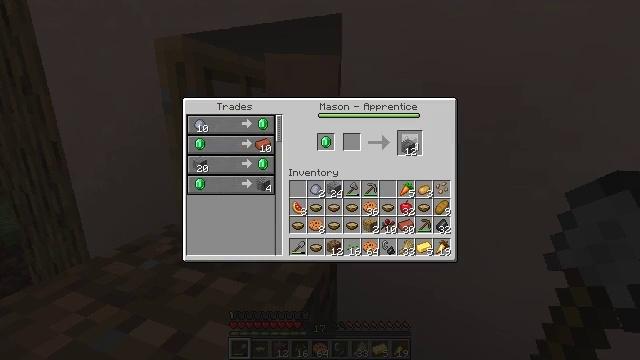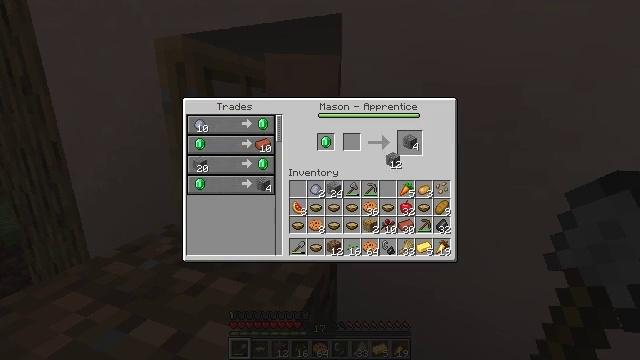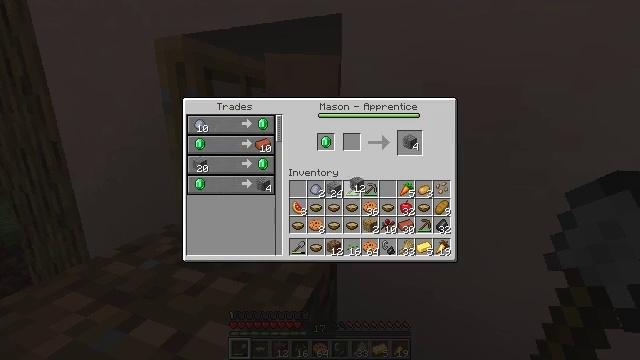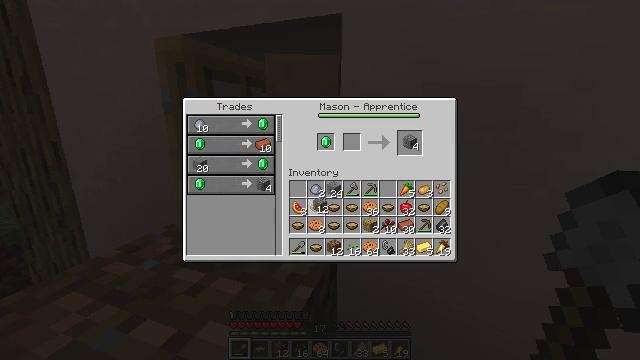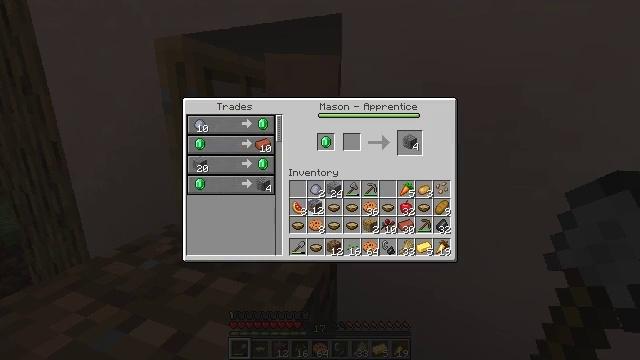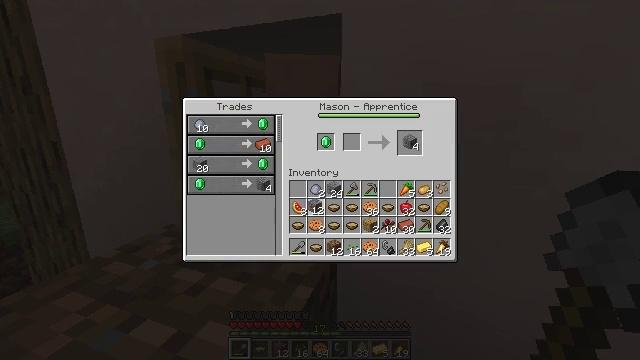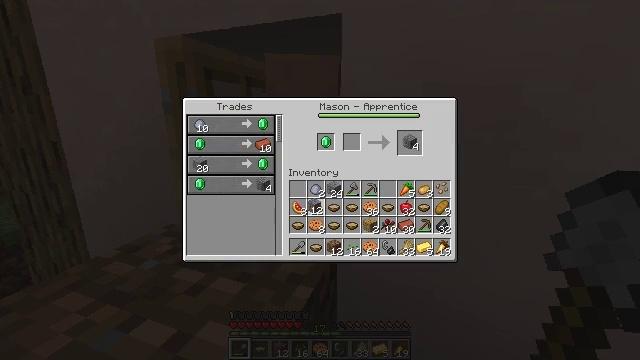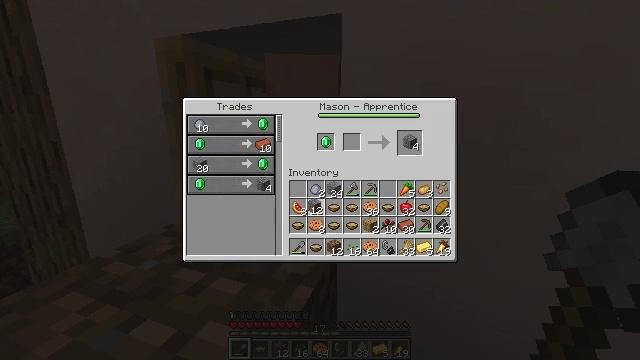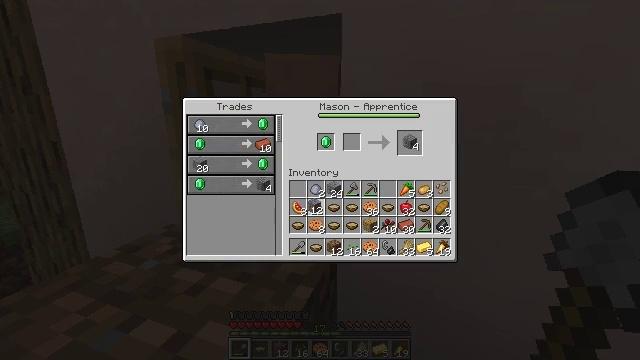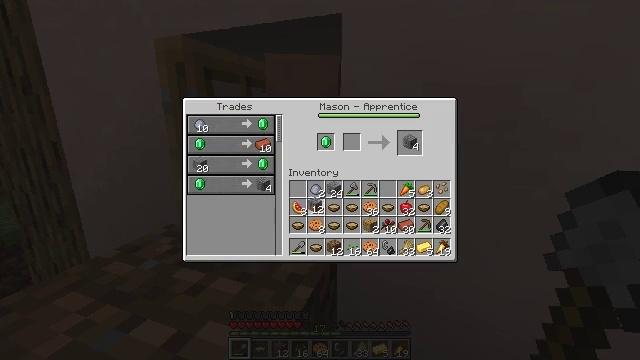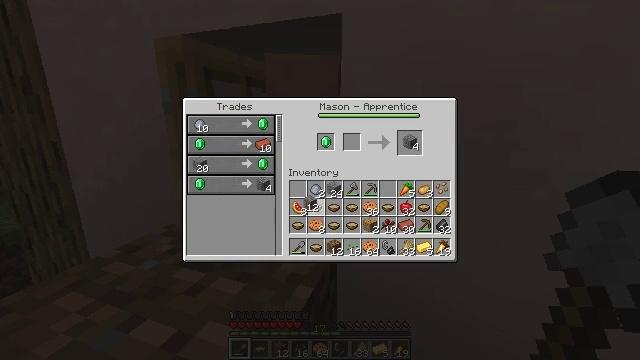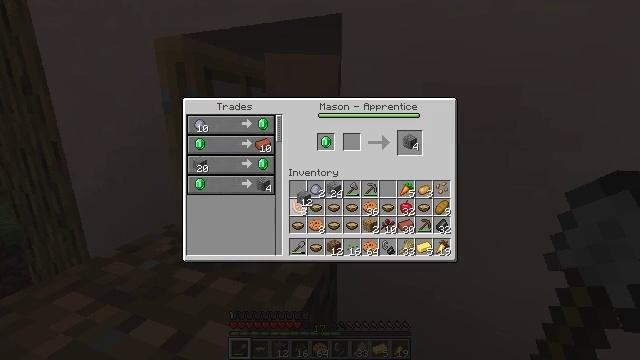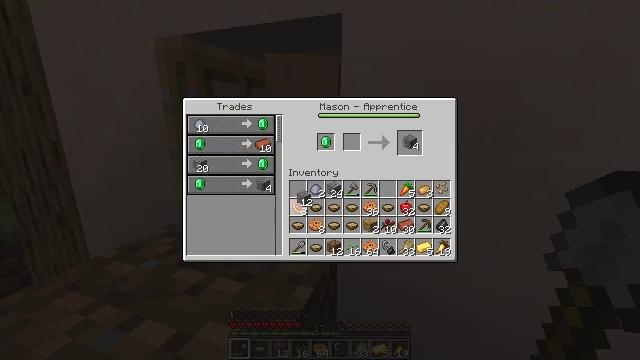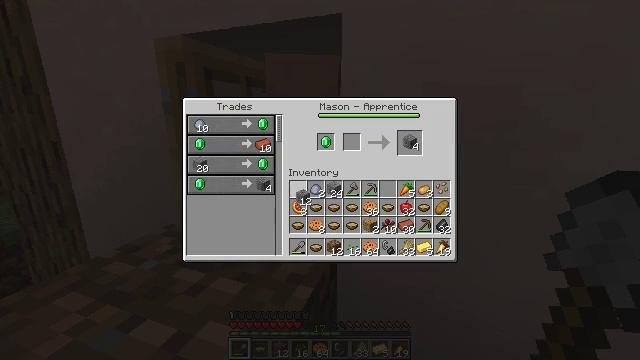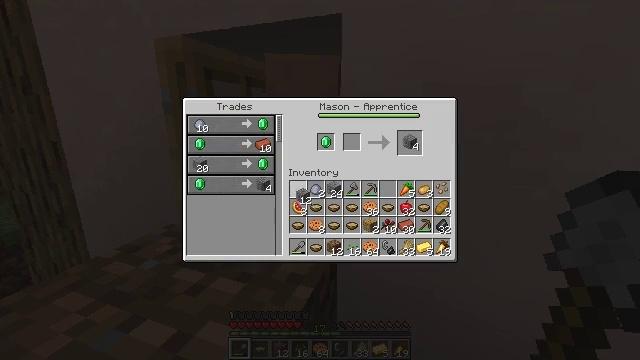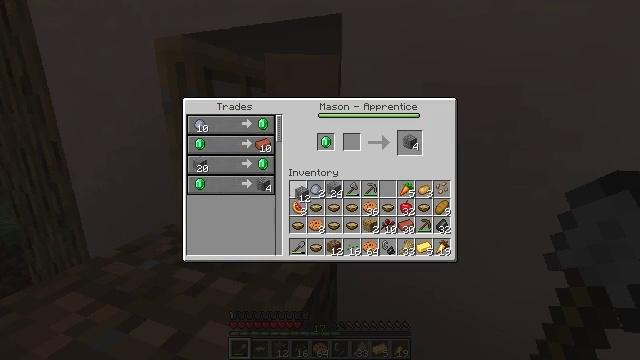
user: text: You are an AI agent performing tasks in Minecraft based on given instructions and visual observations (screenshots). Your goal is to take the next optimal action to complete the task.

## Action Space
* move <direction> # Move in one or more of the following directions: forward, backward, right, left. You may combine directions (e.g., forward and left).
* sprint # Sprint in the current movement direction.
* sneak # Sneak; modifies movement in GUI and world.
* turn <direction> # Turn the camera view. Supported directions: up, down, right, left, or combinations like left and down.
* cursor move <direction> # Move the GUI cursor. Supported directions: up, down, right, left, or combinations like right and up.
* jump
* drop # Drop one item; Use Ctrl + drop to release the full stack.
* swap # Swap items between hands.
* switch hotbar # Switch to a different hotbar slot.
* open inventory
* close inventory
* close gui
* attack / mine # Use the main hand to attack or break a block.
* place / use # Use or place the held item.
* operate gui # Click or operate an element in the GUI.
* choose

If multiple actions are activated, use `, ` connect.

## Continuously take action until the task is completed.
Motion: motion action
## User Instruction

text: Convert granite into polished granite at the crafting table.
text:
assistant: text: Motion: cursor move left and down, open gui
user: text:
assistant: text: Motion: cursor move left and down
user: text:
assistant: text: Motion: cursor move left and down
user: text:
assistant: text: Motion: no_op
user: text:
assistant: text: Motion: no_op
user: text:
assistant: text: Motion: no_op
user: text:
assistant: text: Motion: no_op
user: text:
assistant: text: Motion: no_op
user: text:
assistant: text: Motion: no_op
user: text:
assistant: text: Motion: no_op
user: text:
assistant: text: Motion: no_op
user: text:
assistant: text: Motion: no_op
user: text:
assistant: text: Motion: no_op
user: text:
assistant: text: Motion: no_op
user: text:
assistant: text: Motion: no_op
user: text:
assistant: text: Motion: no_op
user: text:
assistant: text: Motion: cursor move right
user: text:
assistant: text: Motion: cursor move right
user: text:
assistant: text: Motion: no_op
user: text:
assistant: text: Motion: no_op
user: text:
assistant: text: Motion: no_op
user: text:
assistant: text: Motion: no_op
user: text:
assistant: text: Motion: operate gui
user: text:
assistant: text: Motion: operate gui
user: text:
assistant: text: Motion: no_op
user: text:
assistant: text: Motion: no_op
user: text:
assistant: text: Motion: no_op
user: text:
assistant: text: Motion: no_op
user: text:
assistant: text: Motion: cursor move right
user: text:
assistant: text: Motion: cursor move right